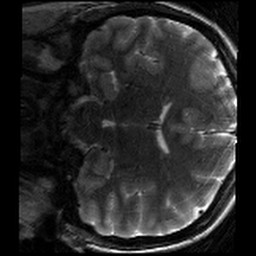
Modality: T2w
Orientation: coronal
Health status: healthy
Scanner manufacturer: siemens
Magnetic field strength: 3 T
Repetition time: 8.02 s
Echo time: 0.08 s